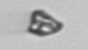
Label: detritus_transparent